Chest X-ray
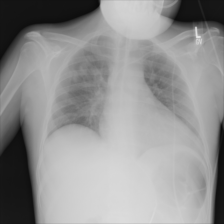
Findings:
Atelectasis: negative
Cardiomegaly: negative
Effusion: negative
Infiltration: negative
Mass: negative
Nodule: negative
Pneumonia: negative
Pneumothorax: negative
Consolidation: negative
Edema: negative
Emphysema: negative
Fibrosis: negative
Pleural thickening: negative
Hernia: negative